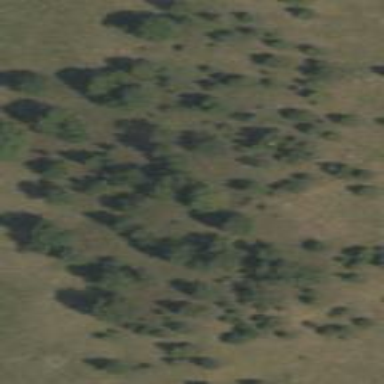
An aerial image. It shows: Evergreen woodland featuring needle-leaved trees.